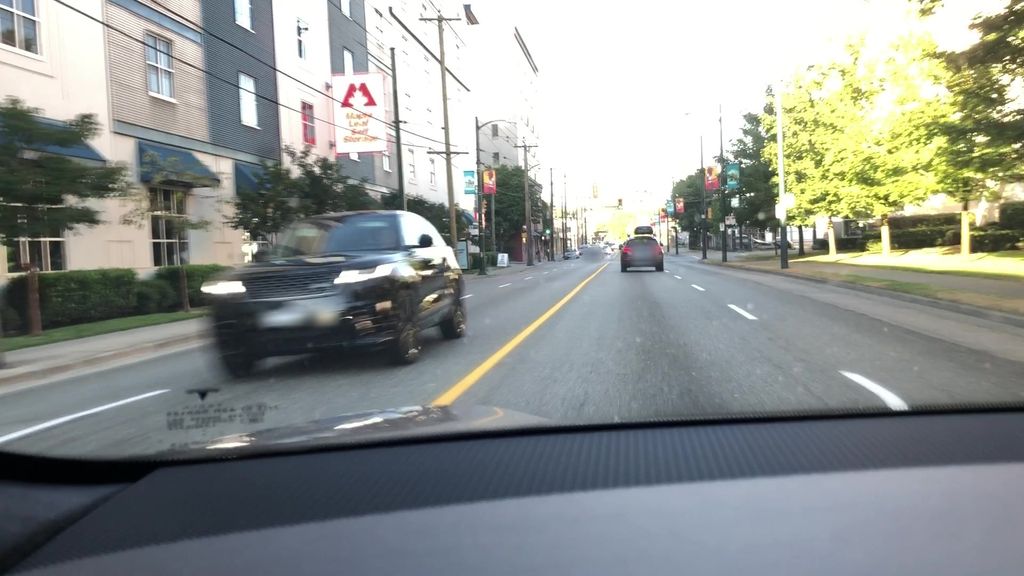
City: vancouver